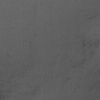
Atmospheric dust classification: not_dusty